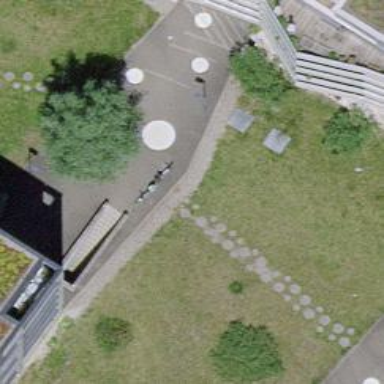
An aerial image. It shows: Bicycle parking area with bollards.